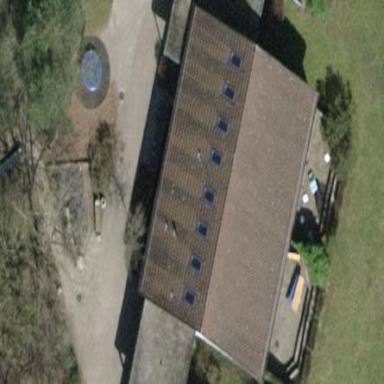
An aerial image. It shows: Building with tiled roof.